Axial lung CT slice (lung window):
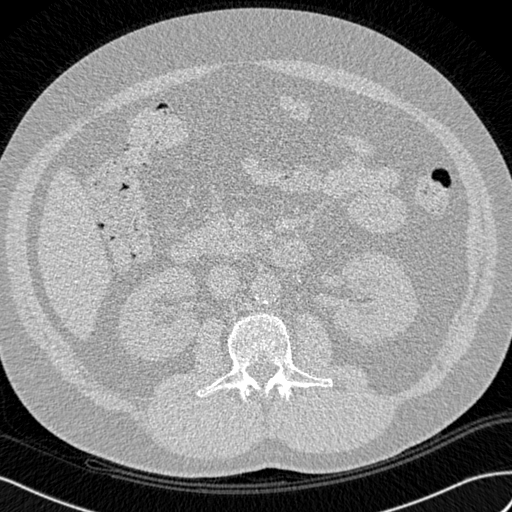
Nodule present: no